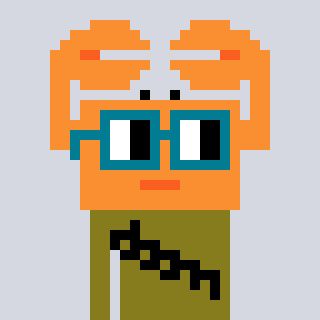
a pixel art character with square dark green glasses, a crab-shaped head and a gunk-colored body on a cool background